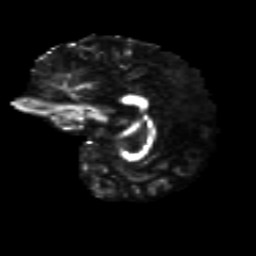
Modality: FA
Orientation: sagittal
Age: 34
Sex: female
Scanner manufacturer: siemens
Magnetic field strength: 3 T
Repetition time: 8.6 s
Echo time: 0.095 s